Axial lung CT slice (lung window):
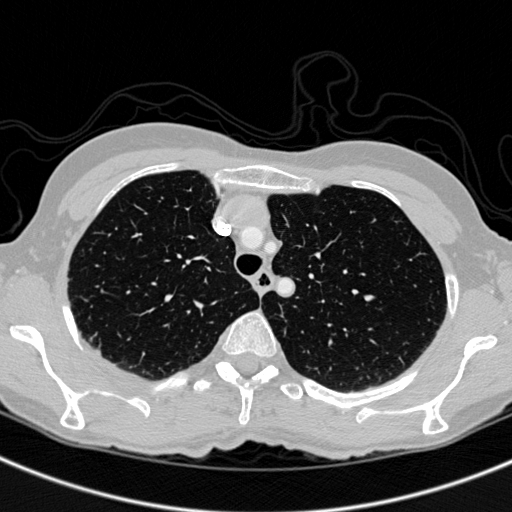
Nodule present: no